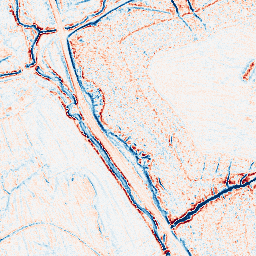
Category: edge_preserving
Decomposition family: anisotropic_diffusion
Decomposition parameters: iterations: 10
kappa: 30
gamma: 0.1
Upsampling method: sinc_blackman
Upsampling parameters: scale: 2
kernel_size: 16
Upsampling scale: 2